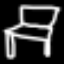
Label: chair